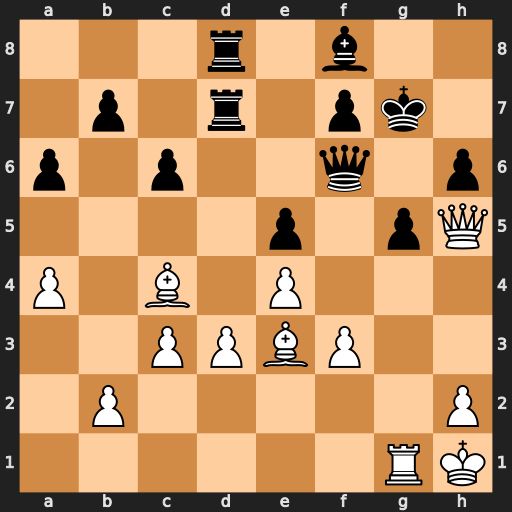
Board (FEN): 3r1b2/1p1r1pk1/p1p2q1p/4p1pQ/P1B1P3/2PPBP2/1P5P/6RK
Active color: w
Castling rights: -
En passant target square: -
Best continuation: Bxg5 hxg5 Rxg5+ Qxg5 Qxg5+